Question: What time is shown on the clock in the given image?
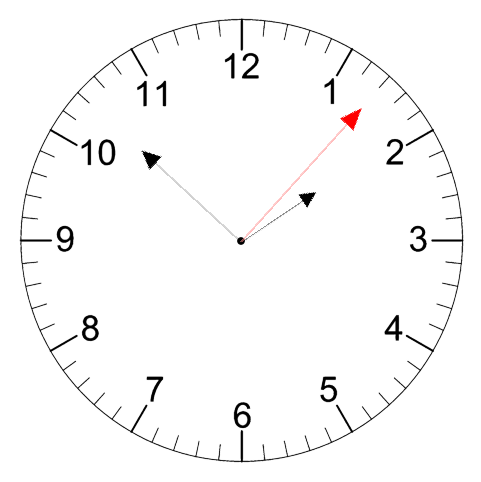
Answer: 01:52:07